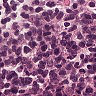
Metastatic tissue present: no